Question: I have a table (see sample table data below) in which corresponding to a single identifier, I have multiple records. My requirements is to group the distinct non-zero data in every column as comma separated value and then corresponding to each identifier, get a single record having this combined data in separate columns instead of rows.
<URL>

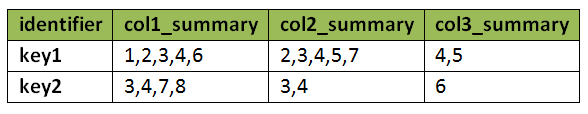
Answer: This solution should work, even if not the prettiest. First collapses value columns to a single column with union, then use listagg to summarize.
'''
with a as (
select identifier
,rcd_nbr
,cola1 as value
from table
UNION ALL
select identifier
,rcd_nbr
,cola2 as value
from table
UNION ALL
select identifier
,rcd_nbr
,cola3 as value
from table
UNION ALL
select identifier
,rcd_nbr
,colb1 as value
from table
UNION ALL
select identifier
,rcd_nbr
,colb2 as value
from table
UNION ALL
select identifier
,rcd_nbr
,colb3 as value
from table
UNION ALL
select identifier
,rcd_nbr
,colc1 as value
from table
UNION ALL
select identifier
,rcd_nbr
,colc2 as value
from table
UNION ALL
select identifier
,rcd_nbr
,colc3 as value
from table
)
,b as (
select identifier, rcd_nbr, case when value = 0 then null else value end as value
from a
)
,c as (
select identifier
,rcd_nbr
,LISTAGG(value, ',') WITHIN GROUP (ORDER BY value) OVER (rcd_nbr) AS concat
from b
)
,d as (
select identifier
,case when rcd_nbr = 1 then concat else null end as col1_summary
,case when rcd_nbr = 2 then concat else null end as col2_summary
,case when rcd_nbr = 3 then concat else null end as col3_summary
from c
)
select identifier
,max(col1_summary) as col1_summary
,max(col2_summary) as col2_summary
,max(col3_summary) as col3_summary
from d
group by identifier
'''